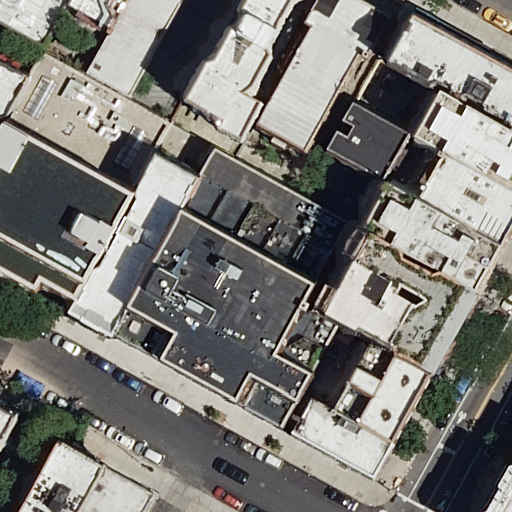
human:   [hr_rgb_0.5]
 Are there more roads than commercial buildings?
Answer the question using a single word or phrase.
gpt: yes

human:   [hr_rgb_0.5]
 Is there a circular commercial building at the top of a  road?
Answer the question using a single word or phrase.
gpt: no

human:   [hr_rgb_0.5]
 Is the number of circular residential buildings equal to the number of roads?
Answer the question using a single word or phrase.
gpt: no

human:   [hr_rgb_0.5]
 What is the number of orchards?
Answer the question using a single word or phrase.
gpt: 0

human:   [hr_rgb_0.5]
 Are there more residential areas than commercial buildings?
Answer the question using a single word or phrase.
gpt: no

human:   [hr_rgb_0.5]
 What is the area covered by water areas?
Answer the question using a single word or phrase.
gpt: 0m2

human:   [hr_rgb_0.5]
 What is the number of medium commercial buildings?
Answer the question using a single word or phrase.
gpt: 0

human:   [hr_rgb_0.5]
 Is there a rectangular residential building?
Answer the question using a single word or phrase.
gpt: yes

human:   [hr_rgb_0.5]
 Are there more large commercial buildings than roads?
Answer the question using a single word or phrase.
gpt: no

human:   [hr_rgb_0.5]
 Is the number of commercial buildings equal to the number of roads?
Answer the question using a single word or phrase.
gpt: no

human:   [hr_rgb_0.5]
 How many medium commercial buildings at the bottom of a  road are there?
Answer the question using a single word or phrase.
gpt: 0

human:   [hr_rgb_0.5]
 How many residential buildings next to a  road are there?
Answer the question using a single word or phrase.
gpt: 21

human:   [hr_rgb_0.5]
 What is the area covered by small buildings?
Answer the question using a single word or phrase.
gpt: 283m2

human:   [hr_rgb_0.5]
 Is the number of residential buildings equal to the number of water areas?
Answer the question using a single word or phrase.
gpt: no

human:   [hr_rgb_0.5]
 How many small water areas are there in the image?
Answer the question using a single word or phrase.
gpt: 0

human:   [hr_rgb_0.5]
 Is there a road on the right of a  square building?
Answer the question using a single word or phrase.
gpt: no

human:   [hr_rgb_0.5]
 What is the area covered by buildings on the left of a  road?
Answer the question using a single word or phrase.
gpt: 5282m2

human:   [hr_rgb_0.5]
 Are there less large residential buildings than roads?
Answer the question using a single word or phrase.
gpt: yes

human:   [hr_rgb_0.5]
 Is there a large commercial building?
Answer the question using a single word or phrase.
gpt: no

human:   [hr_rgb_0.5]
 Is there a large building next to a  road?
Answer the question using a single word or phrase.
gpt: yes

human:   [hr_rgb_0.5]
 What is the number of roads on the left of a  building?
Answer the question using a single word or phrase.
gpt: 3

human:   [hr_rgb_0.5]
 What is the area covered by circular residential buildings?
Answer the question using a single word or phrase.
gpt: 0m2

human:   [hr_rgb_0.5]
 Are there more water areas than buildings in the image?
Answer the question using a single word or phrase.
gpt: no

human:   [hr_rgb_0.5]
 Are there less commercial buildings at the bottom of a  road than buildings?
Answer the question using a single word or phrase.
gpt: yes

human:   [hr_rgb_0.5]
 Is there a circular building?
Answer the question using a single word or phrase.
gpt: no

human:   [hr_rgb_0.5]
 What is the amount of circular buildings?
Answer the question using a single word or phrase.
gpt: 0

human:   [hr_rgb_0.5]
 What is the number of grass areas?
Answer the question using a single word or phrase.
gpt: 0

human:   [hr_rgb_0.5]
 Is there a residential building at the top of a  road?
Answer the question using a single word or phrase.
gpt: yes

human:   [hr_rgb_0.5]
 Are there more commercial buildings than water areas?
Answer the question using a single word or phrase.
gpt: no

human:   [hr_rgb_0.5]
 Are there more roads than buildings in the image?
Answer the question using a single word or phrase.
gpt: no

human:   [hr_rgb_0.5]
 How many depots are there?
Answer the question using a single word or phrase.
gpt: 0

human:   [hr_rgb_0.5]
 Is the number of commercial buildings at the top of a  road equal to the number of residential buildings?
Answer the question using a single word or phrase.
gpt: no

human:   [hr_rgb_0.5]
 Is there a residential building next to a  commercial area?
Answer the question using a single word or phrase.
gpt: no

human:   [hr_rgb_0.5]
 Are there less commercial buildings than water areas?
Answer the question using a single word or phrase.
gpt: no

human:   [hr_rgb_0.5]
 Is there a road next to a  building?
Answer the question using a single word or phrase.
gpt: yes

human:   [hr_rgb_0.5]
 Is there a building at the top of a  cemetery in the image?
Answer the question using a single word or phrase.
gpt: no